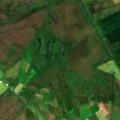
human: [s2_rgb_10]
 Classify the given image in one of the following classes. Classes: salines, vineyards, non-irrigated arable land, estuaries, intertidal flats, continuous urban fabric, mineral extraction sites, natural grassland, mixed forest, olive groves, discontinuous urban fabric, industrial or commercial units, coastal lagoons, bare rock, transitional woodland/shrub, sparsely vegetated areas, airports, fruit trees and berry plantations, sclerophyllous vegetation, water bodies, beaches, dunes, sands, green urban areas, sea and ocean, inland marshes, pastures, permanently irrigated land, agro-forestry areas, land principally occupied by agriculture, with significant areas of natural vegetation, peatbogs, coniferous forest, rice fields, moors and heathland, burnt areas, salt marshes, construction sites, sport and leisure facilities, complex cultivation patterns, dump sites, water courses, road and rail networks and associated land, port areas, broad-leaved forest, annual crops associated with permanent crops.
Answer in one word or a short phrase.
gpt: pastures, coniferous forest, peatbogs